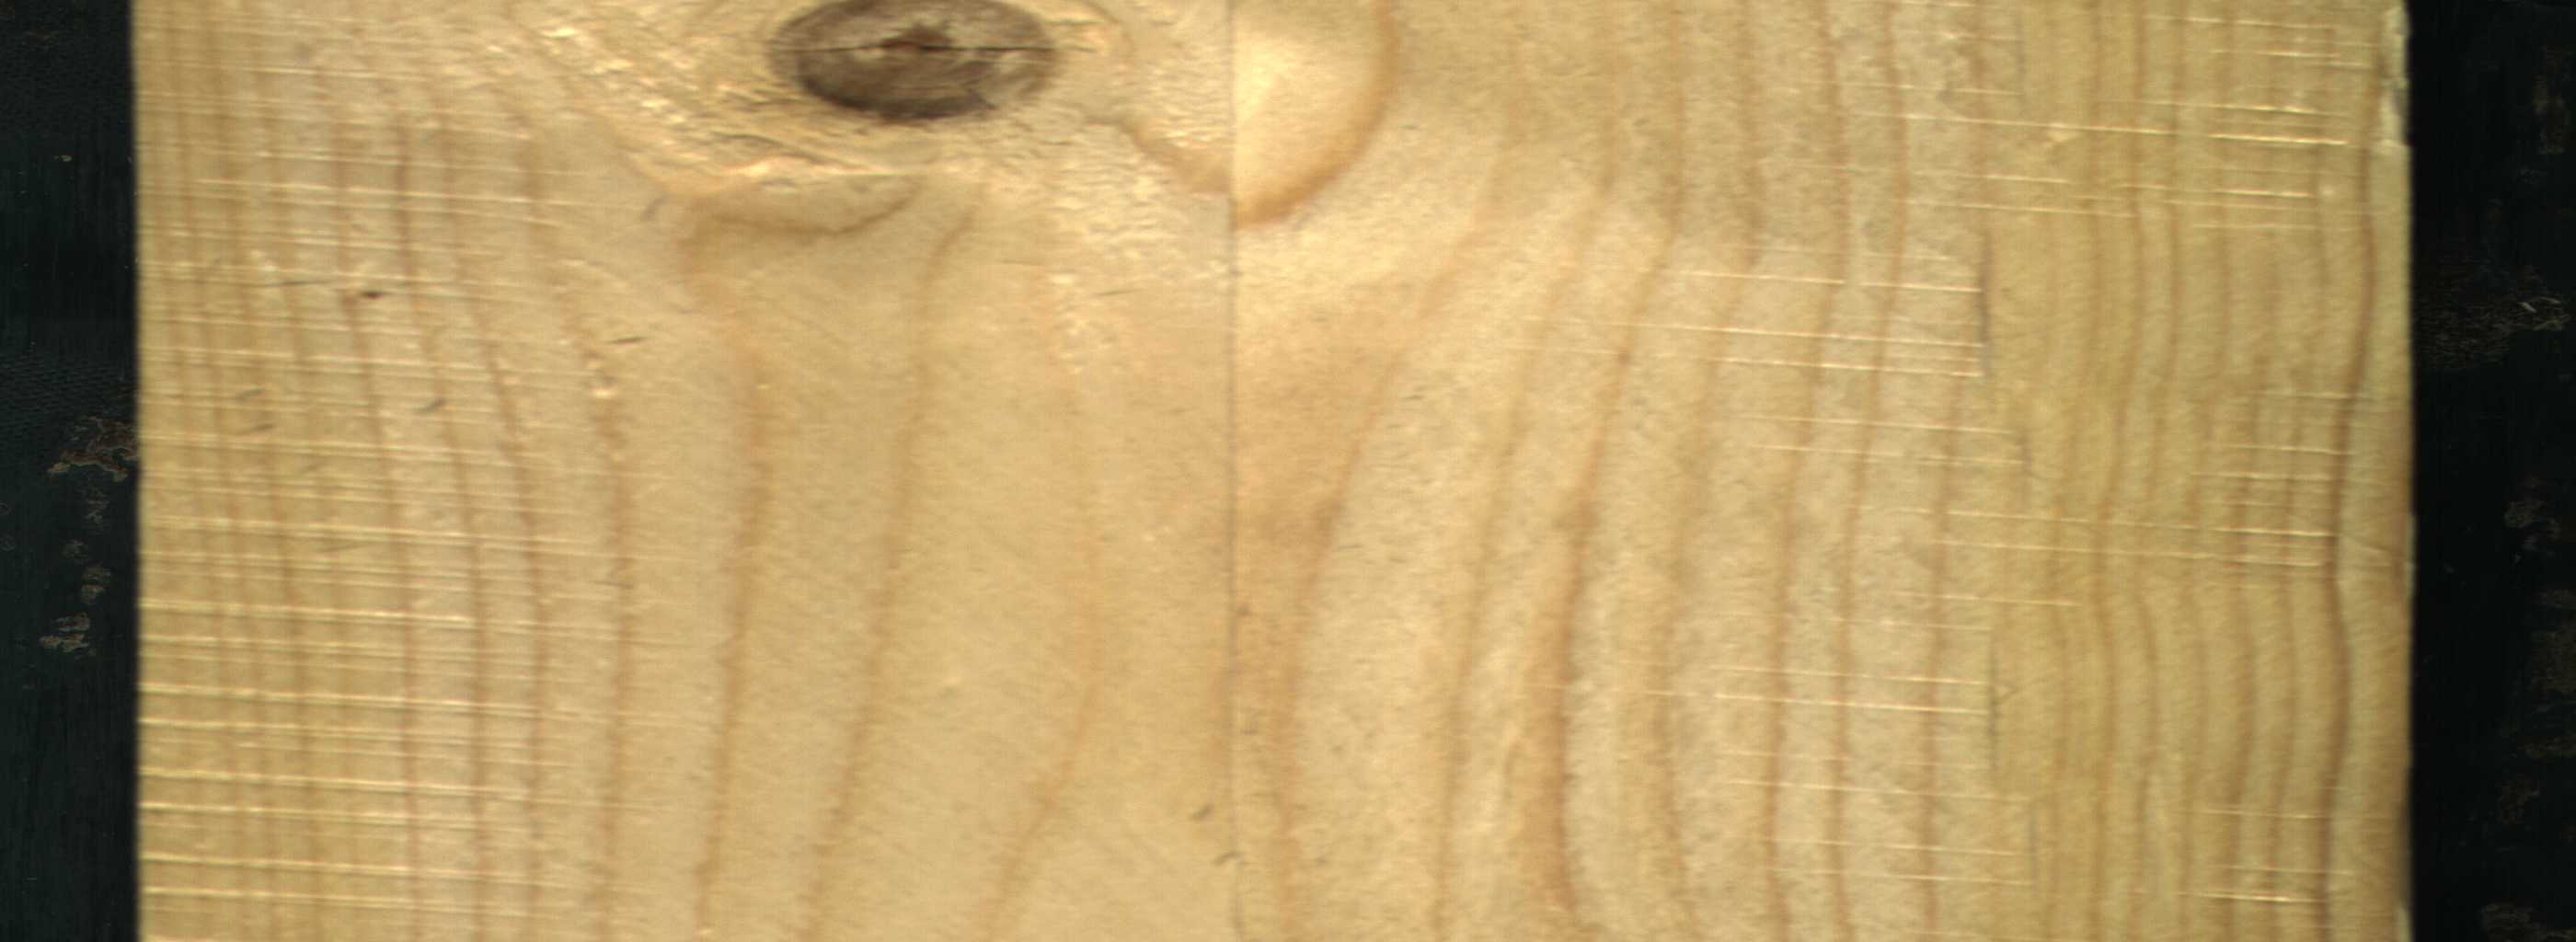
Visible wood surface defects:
knot_with_crack